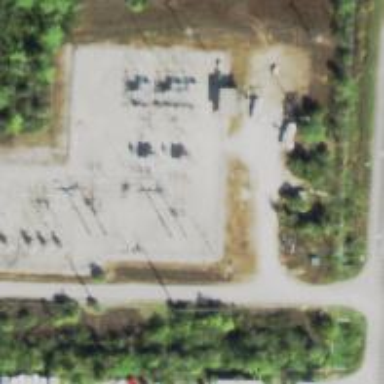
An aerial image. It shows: Switch for power supply.